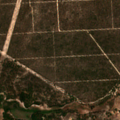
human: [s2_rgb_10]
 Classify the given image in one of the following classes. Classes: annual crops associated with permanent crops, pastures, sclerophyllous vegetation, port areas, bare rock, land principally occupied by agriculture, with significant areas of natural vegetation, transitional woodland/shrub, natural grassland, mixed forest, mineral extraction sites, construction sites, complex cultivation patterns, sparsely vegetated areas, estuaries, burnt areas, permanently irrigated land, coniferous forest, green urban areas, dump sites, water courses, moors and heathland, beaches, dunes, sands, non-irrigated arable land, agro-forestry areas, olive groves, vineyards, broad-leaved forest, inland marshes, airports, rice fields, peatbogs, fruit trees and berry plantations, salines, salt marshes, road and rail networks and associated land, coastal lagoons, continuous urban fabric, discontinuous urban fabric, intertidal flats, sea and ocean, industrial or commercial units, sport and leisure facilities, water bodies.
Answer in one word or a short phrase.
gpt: complex cultivation patterns, coniferous forest, transitional woodland/shrub